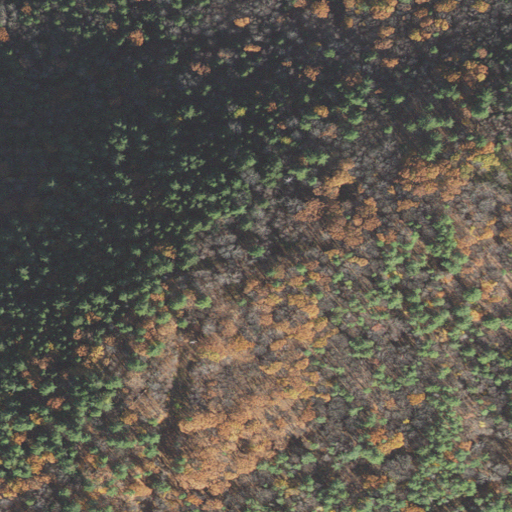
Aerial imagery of mountain in Vermont named Butterfield Hill containing evergreen forest, mixed forest, and deciduous forest